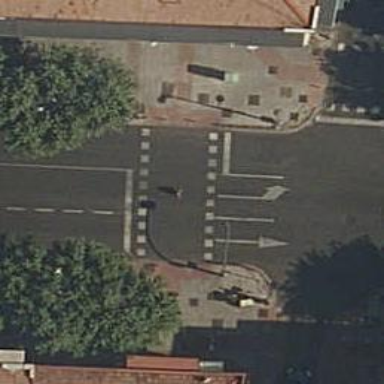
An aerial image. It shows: Tertiary road with asphalt surface that includes shared lane for cyclists.